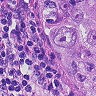
Metastatic tissue present: yes